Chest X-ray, PA view. Patient: 22 years old, sex M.
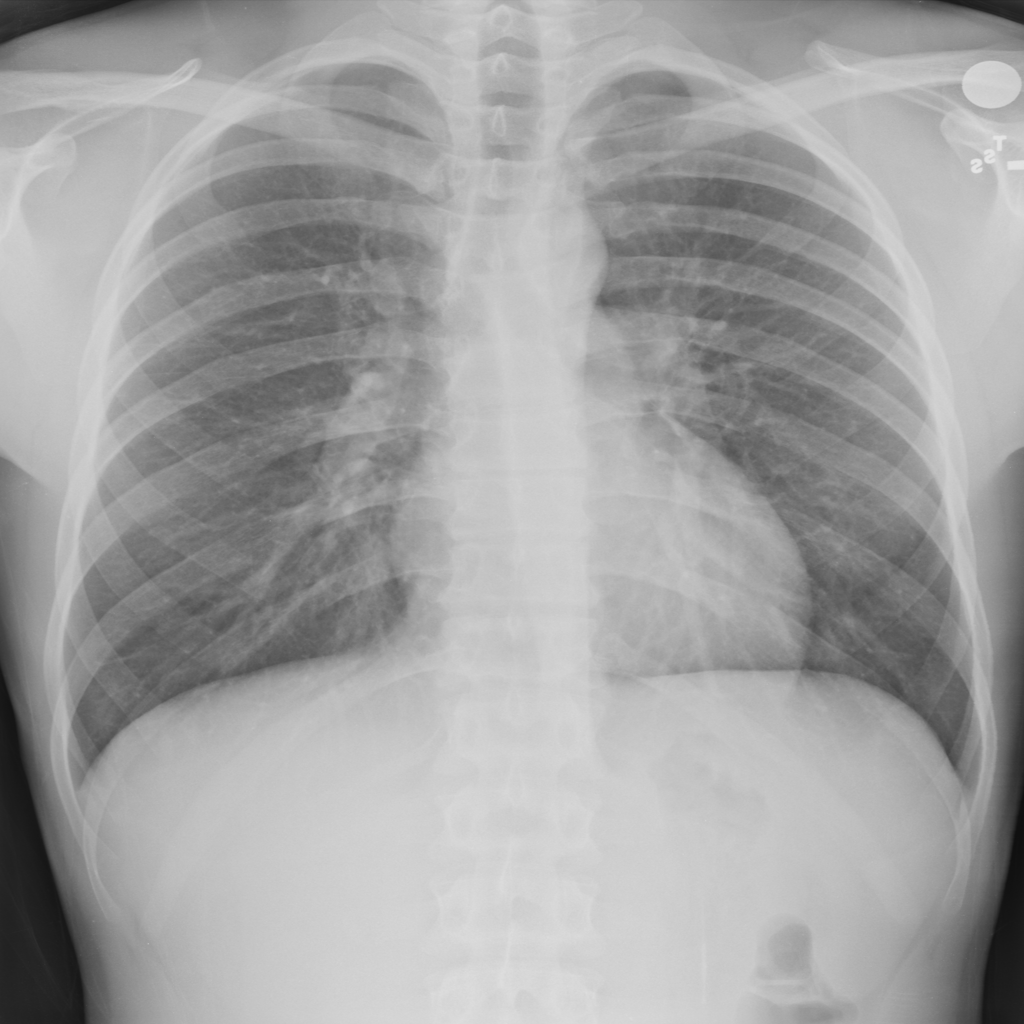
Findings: No Finding